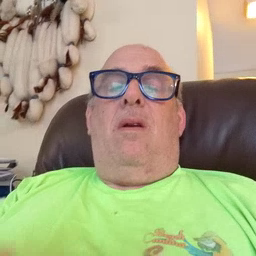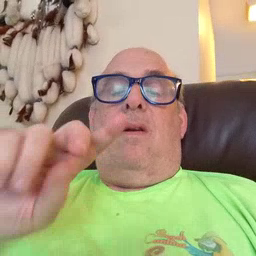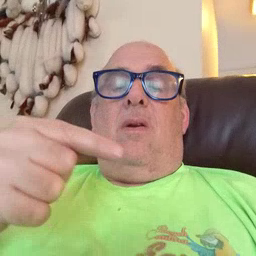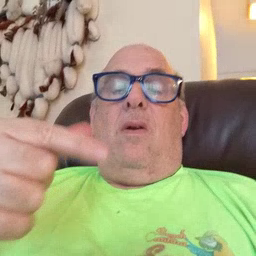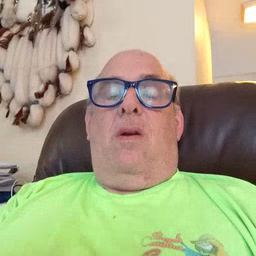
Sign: dog